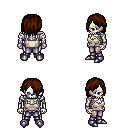
a pixel art fantasy rpg character, male body template, skeleton, white pirate shirt, metal pants, brown bangs hairstyle, metal boots, four views (front, back, left, right), 2x2 character sprite sheet, small pixel art, hard edges, no anti-aliasing